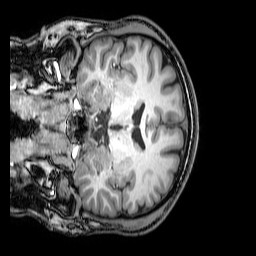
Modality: T1w
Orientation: coronal
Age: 25
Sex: male